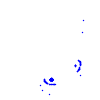
Particle: kaon